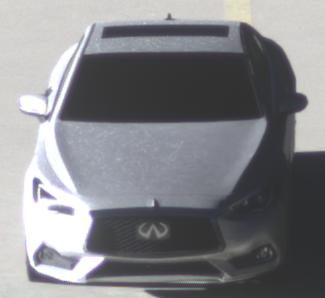
Make: Infiniti
Model: Q60 2.0t
Detailed model: Q60 (V37)
Model produced from: 2016/10
Model produced until: 2018/08
Doors: 2
Color: white
Road condition: dry road
Daytime: morning or afternoon
Contrast: high contrast